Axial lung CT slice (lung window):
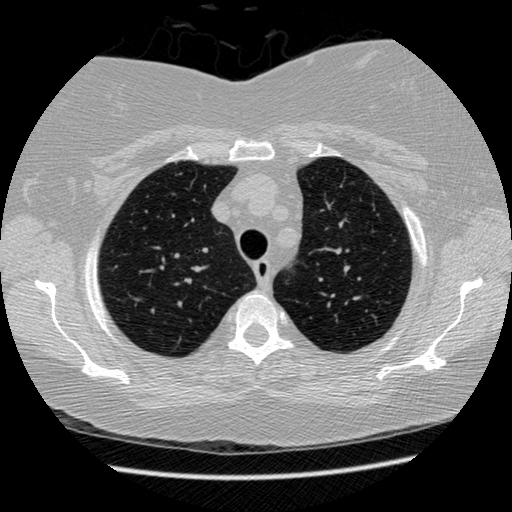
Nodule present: no